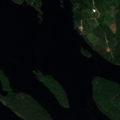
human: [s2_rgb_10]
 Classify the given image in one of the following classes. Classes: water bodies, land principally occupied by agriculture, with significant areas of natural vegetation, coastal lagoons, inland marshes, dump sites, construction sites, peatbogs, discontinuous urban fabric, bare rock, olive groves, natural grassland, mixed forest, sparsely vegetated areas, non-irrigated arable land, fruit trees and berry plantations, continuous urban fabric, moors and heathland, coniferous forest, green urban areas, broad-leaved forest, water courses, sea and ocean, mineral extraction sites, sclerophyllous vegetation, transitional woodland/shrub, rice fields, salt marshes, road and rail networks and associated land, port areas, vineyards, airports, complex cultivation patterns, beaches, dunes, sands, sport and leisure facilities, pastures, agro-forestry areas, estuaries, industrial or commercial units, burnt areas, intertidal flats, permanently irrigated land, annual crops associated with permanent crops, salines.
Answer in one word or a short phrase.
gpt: coniferous forest, mixed forest, water bodies